Question: I have a div that is visible, block display, has a height and width, is position:fixed to be in (100,100), and has a z-index higher than everything else on the page.
What possibly could be causing me not to see this div? I can't post the code itself, sadly, but doesn't this cover pretty much everything in HTML/CSS that could be causing it not to be displayed?

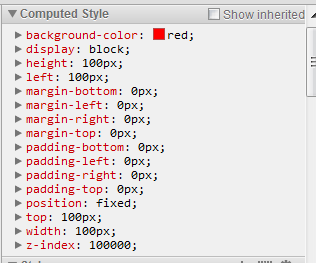
Answer: Other than the properties you mention, there is also 'visibility' and 'opacity'. Your screendump doesn't show inherited styles, so you could check if those are inherited. Also look at any inherited '!important' styles.
In addition, the 'z-index' only works correctly if both the element and the parent are positioned. So that could mean the 'z-index' is ignored here and the div could be obscured by other elements following it later.